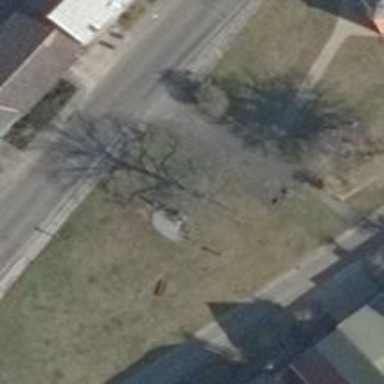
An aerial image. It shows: Historic memorial tree with broadleaved evergreen leaves.